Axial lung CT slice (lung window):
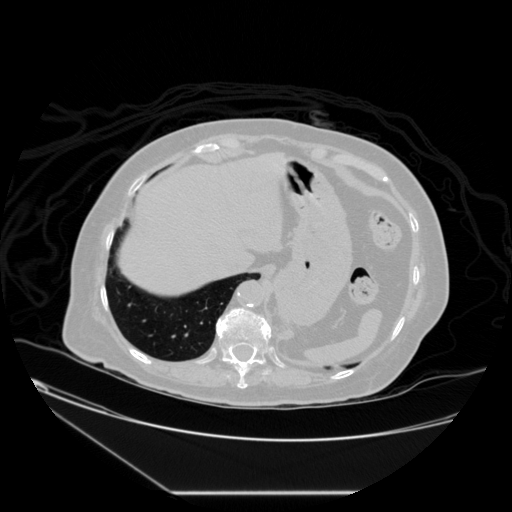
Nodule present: no